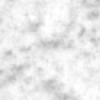
Label: no_change